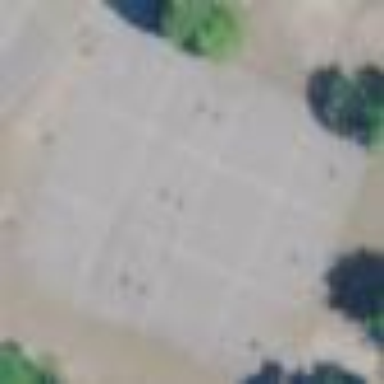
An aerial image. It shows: Basketball court on leisure land pitch.